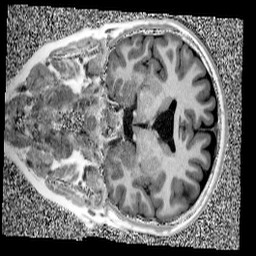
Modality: UNIT1
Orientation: coronal
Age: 11
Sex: female
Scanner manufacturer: siemens
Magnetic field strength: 3 T
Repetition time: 4 s
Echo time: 0.00299 s